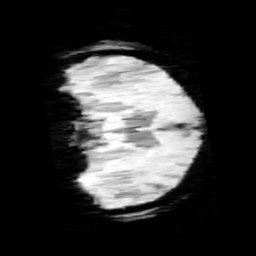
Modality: minIP
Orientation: coronal
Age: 11
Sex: female
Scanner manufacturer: siemens
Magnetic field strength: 3 T
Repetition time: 0.027 s
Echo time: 0.02 s